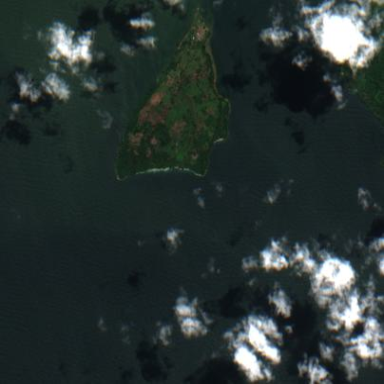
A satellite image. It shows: Island.